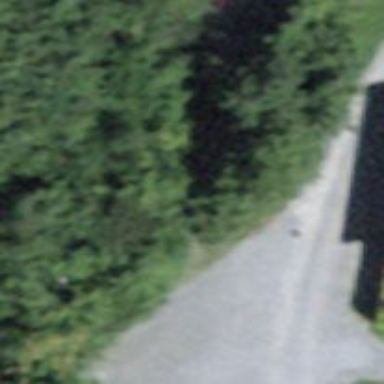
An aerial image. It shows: Road with steps.